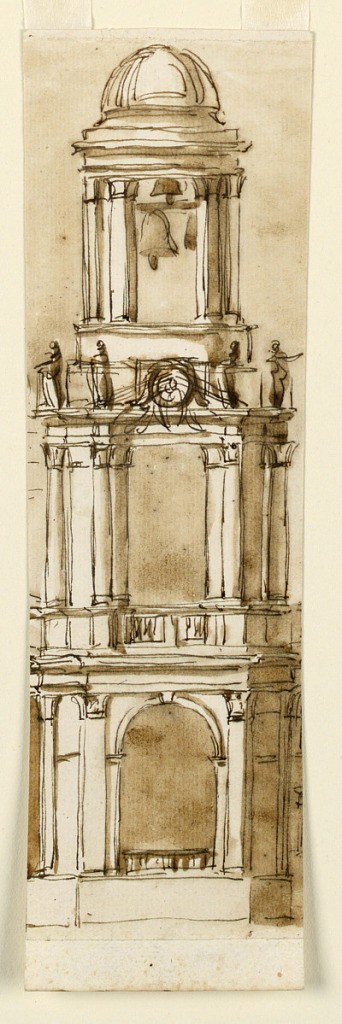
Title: Elevation of a bell tower
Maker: Giuseppe Barberi, Italian, 1746–1809
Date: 1746-1809
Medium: Pen and brown ink, brush and brown wash on lined off-white laid paper
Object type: Drawing
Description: Three stories; beside the lower and the central ones are remnants of designs of architecture. The plans of the lower stories are octagonal. Both have openings at the front, with balustrades below. The lower one has the shape of an arch. The upper one is angular. Above the entablature of the central story stand statues. The top story has the shape of a round pavilion, with pairs of columns supporting the entablature. Three bells are shown. Colored backgound.